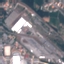
Label: Industrial